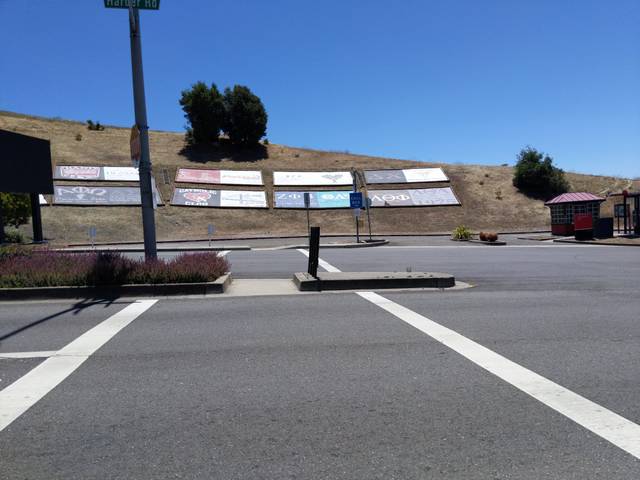
Region: United States
Coordinates: 37.653, -122.055